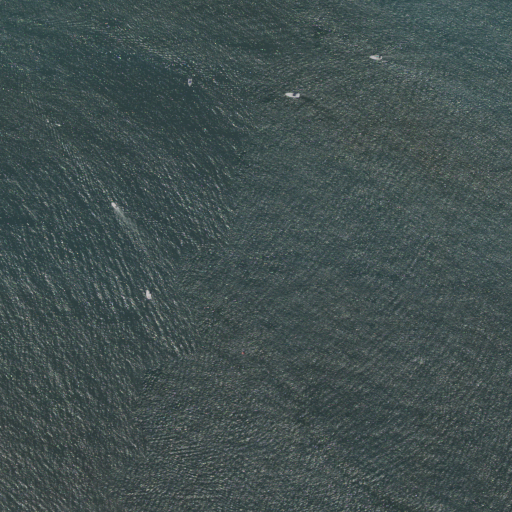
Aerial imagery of bar in California named Crawfish Rock containing only open water